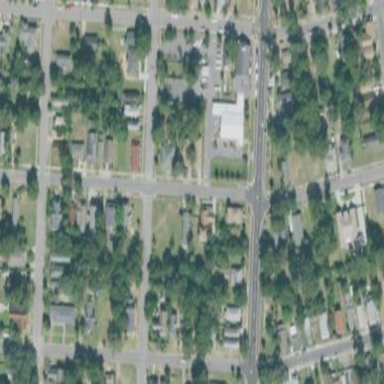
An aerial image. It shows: This residential area consists of single-family homes.